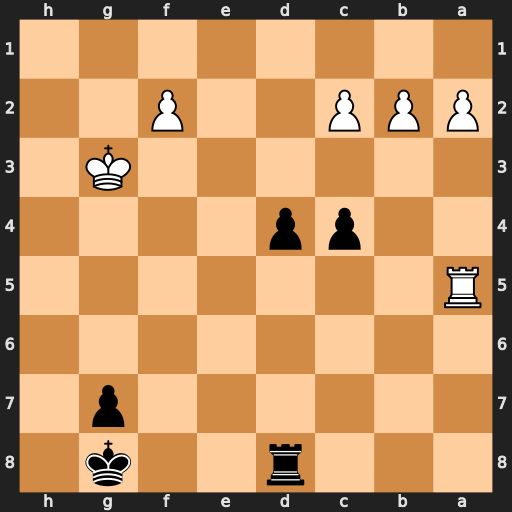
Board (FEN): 3r2k1/6p1/8/R7/2pp4/6K1/PPP2P2/8
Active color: b
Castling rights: -
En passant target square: -
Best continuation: d3 cxd3 cxd3 Rh5 d2